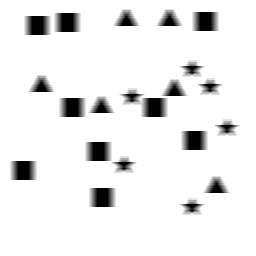
Squares: 9
Triangles: 6
Stars: 6
Total shapes: 21